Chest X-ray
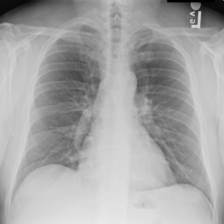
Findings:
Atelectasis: negative
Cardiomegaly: negative
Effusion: negative
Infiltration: negative
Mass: negative
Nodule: negative
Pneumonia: negative
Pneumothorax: negative
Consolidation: negative
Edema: negative
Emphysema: negative
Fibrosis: negative
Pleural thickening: negative
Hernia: negative